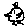
Label: bird